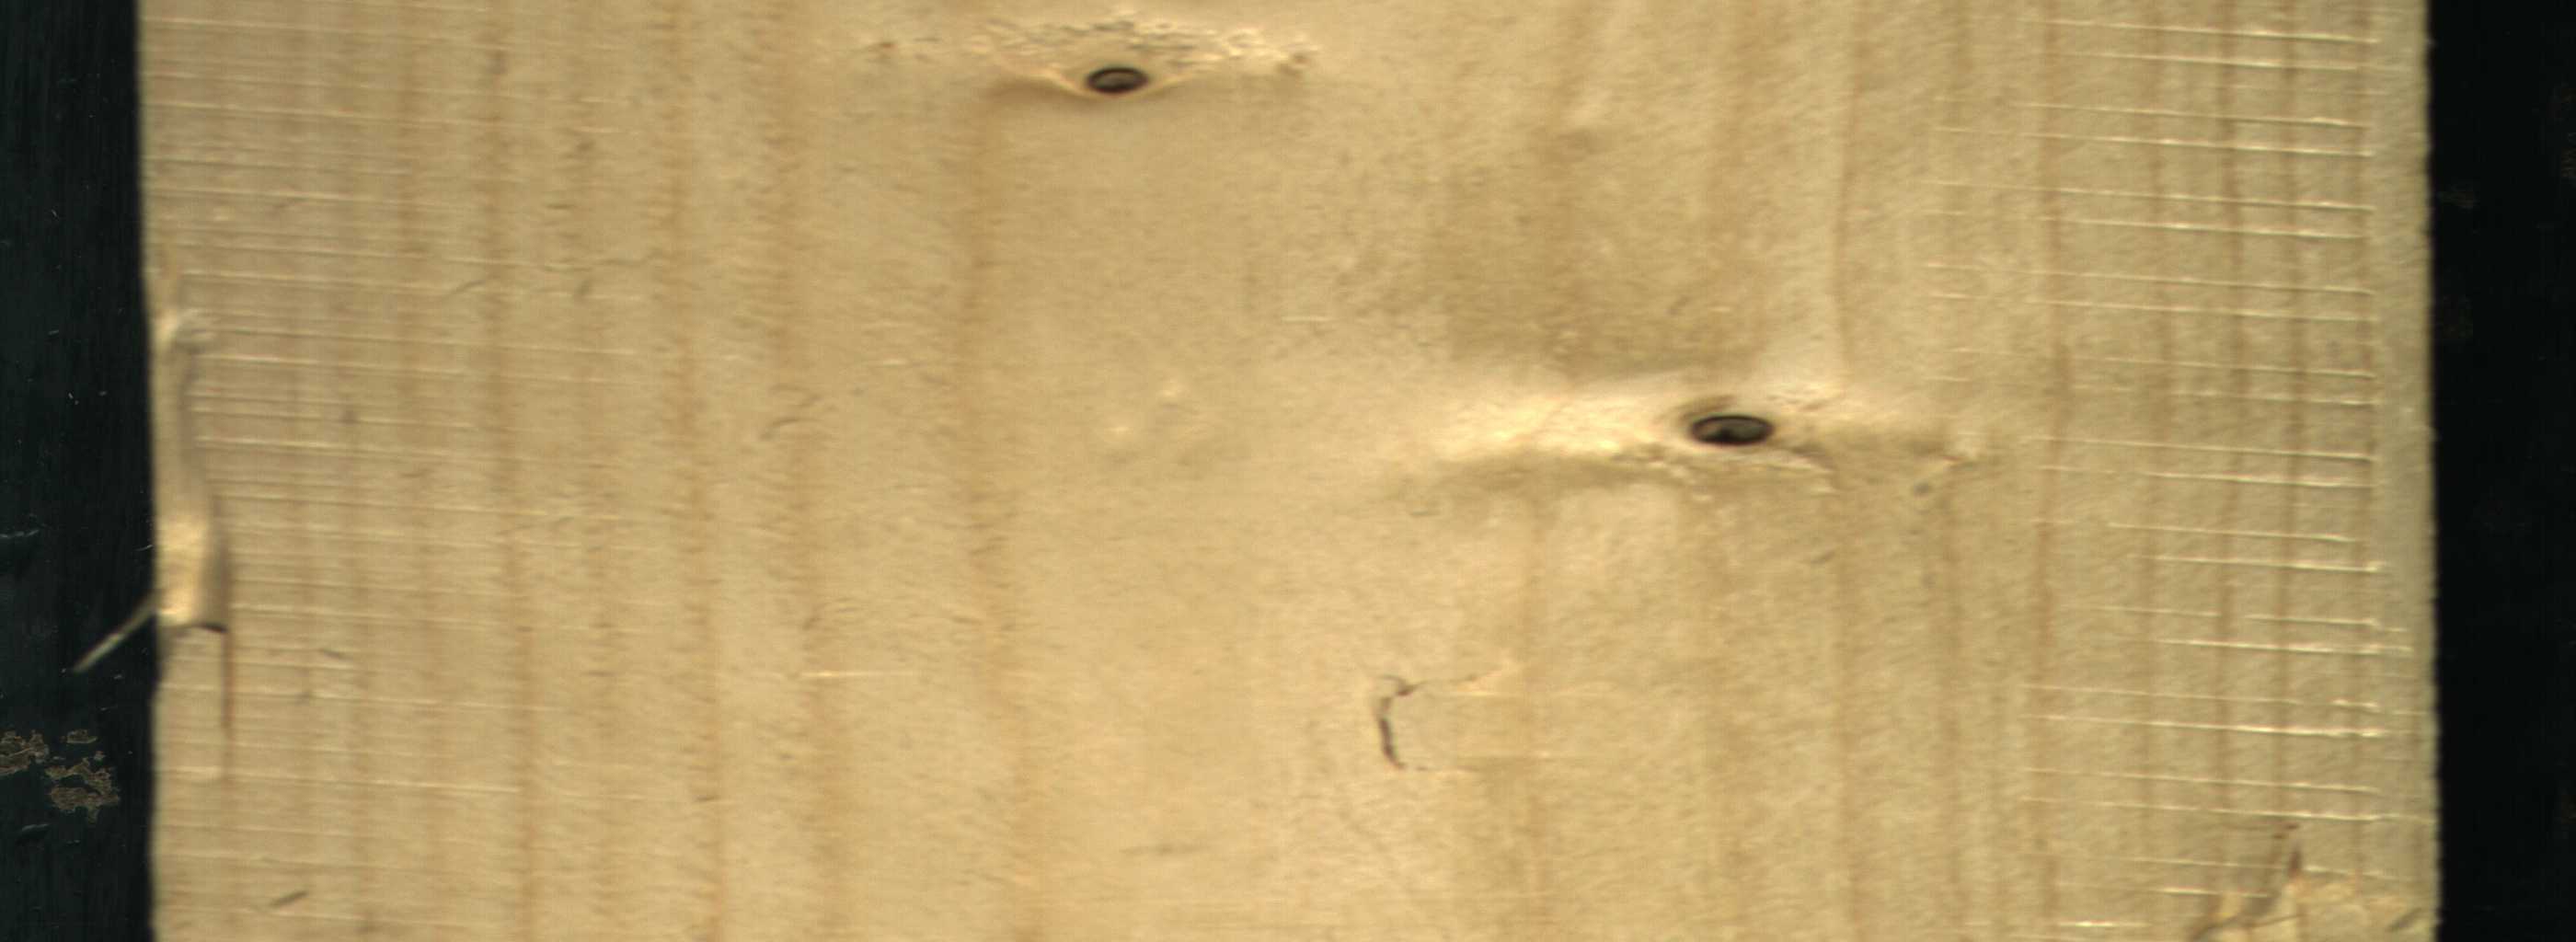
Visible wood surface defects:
Dead_Knot
Dead_Knot